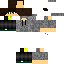
A male human skin with medium skin, wearing brown long hair dressed in a blue hoodie and black pants, featuring a closed mouth.